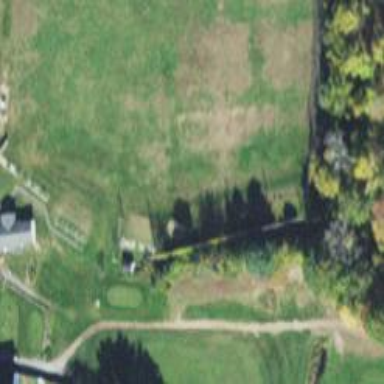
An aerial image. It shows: Golf tee.